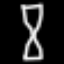
Label: hourglass